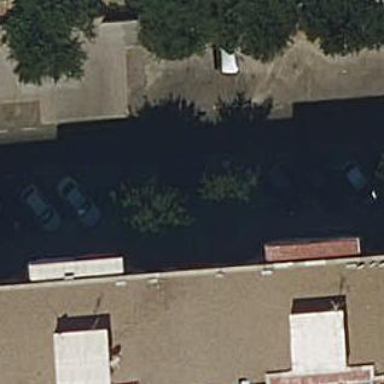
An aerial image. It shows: Parking area with surface.